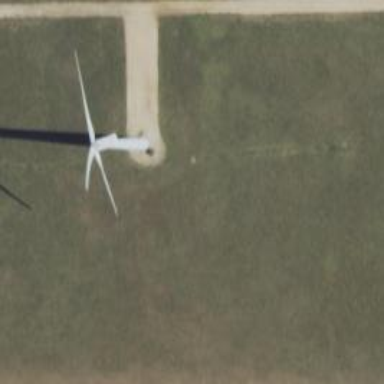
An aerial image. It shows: Wind generator using horizontal axis wind turbines.